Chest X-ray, PA view. Patient: 45 years old, sex F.
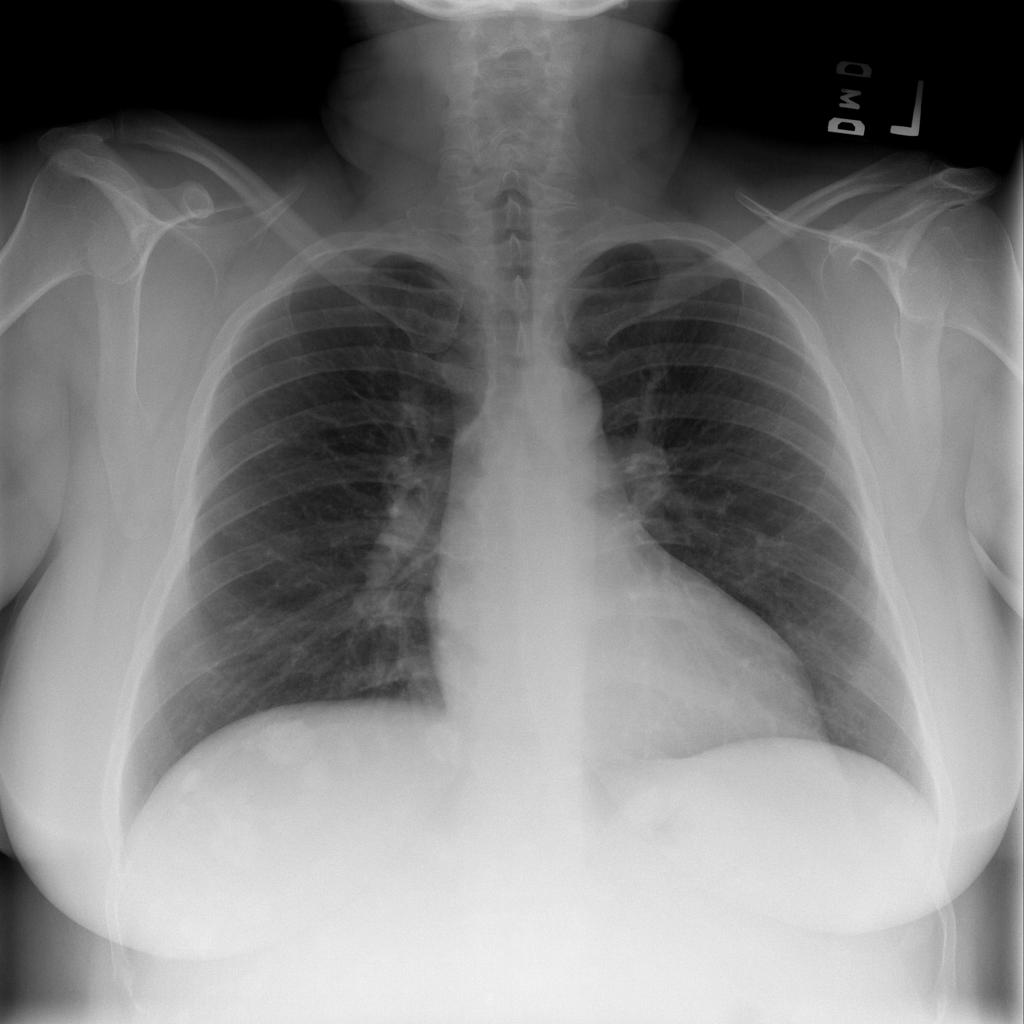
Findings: No Finding